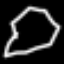
Label: octagon